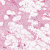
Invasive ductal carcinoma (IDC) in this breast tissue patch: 0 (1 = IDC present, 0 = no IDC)